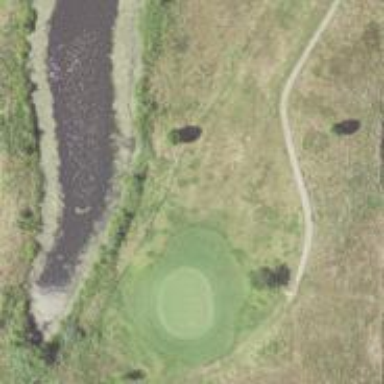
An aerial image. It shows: Area with grass used as rough in golf course.